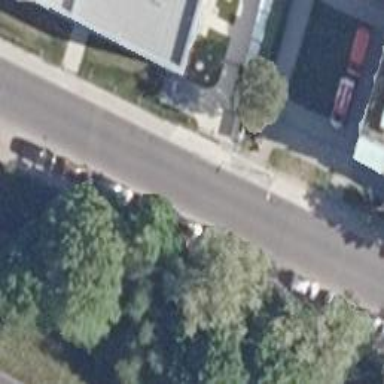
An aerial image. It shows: Residential road with asphalt surface and separate sidewalk.